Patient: sex M, age 36
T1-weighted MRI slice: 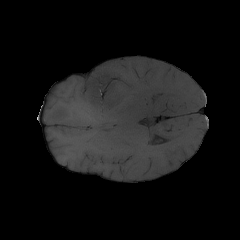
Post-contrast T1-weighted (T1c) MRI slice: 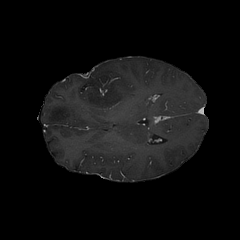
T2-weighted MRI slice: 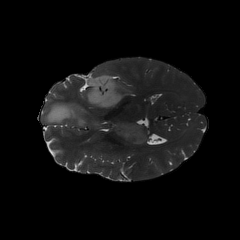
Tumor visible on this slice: yes
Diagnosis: Glioblastoma, IDH-wildtype
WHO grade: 4